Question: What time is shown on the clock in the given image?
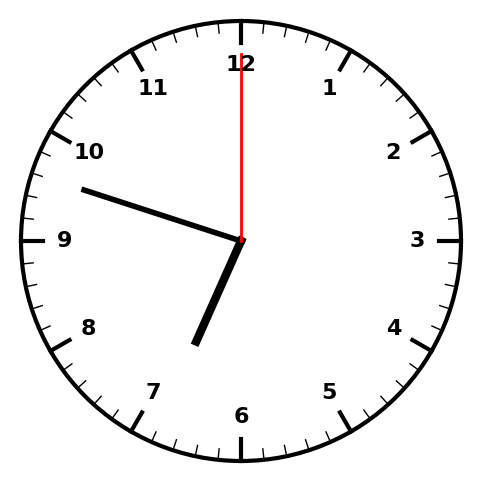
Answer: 06:48:00